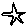
Label: star